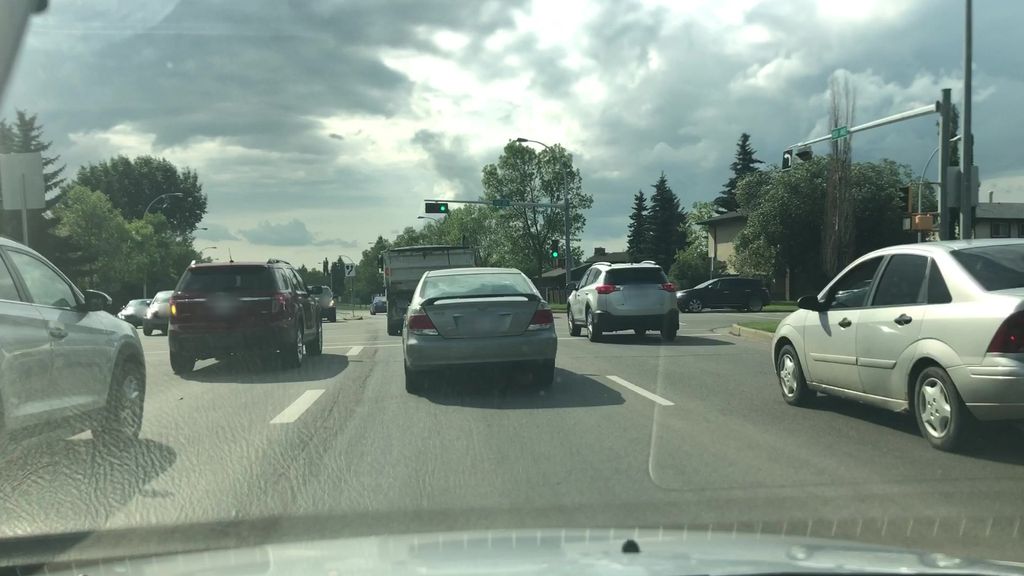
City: edmonton